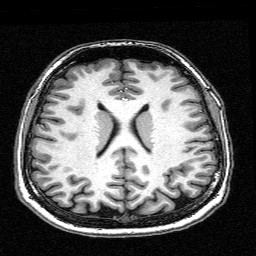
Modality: T1w
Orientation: coronal
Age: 23
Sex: female